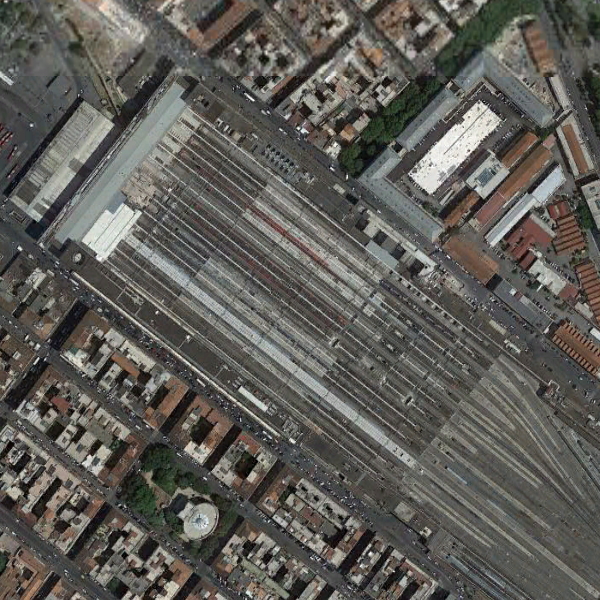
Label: RailwayStation